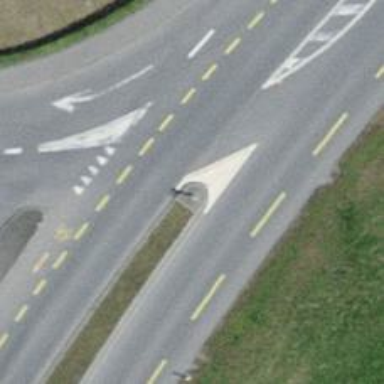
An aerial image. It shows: Secondary road with asphalt surface. The road has designated cycle lane on the left and sidewalk.